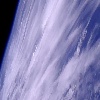
Label: cloud